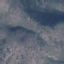
Land use / land cover: HerbaceousVegetation